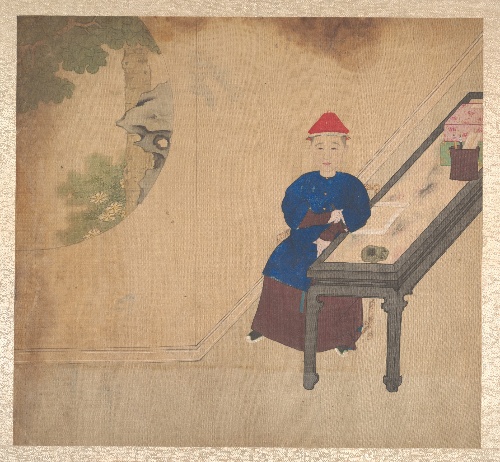
Artist: Unidentified artist
Date: mid-19th century
Object type: Album
Classification: Paintings
Medium: Album of nineteen leaves; ink and color on silk
Culture: China
Period: Qing dynasty (1644–1911)
Dimensions: 13 1/8 x 14 1/8 in. (33.3 x 35.9 cm)
Department: Asian Art
Credit line: Anonymous Gift, 1952
Accession year: 1952
Repository: Metropolitan Museum of Art, New York, NY
Tags: Portraits|Men|Women|Family